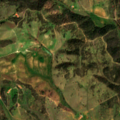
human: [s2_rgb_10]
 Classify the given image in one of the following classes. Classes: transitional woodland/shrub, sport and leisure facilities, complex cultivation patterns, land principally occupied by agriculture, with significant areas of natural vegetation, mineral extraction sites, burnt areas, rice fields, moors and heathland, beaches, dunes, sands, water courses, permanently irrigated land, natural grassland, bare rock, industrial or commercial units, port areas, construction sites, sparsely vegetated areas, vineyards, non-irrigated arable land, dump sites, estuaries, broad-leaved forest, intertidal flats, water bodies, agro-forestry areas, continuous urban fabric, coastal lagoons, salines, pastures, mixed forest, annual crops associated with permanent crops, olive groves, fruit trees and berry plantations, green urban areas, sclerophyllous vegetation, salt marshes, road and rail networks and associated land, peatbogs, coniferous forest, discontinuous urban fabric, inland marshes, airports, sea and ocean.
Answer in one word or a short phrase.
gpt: non-irrigated arable land, land principally occupied by agriculture, with significant areas of natural vegetation, broad-leaved forest